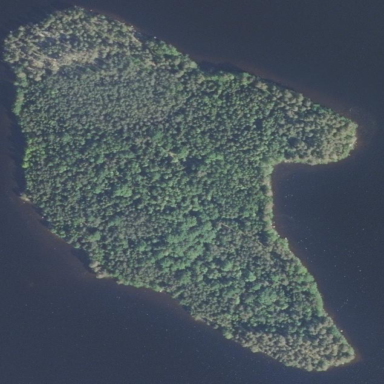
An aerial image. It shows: Island covered with woodland.